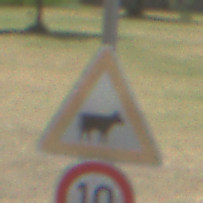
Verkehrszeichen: ViehtriebLinks
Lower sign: Geschwindigkeit10
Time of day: Midday
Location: Outdoor (Nature)
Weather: Clear
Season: NotSpecified
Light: Natural